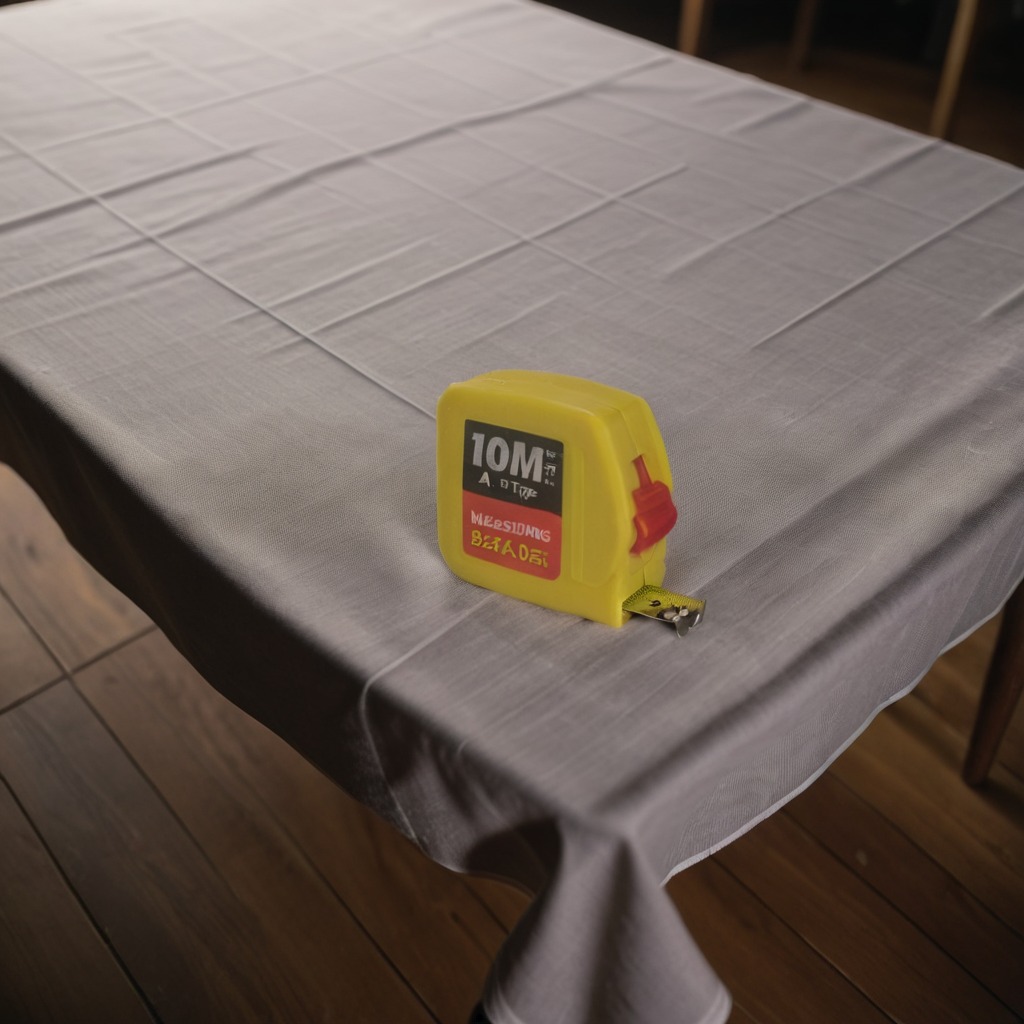
A measuring tape is lying on the wooden table.